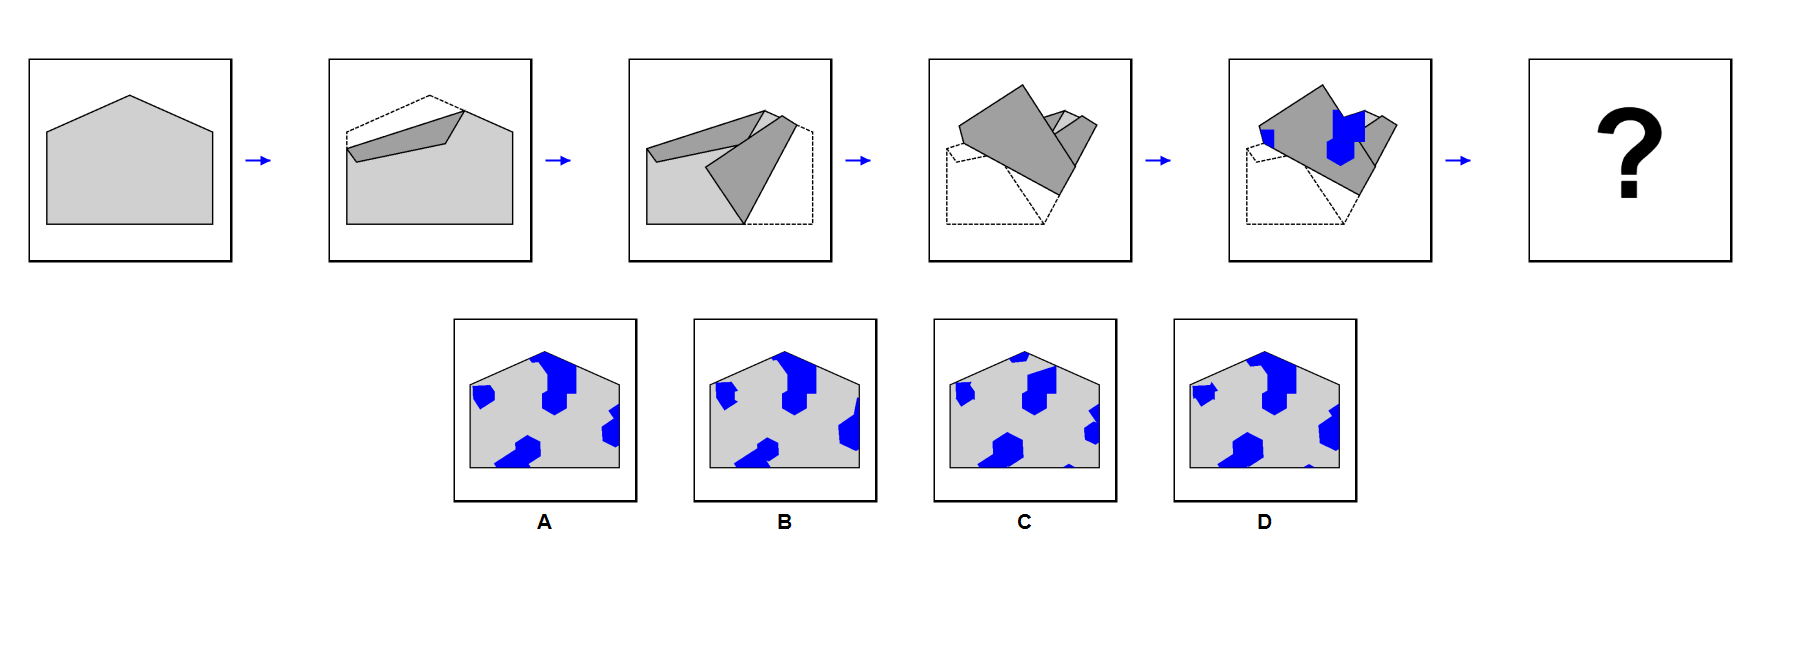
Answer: A